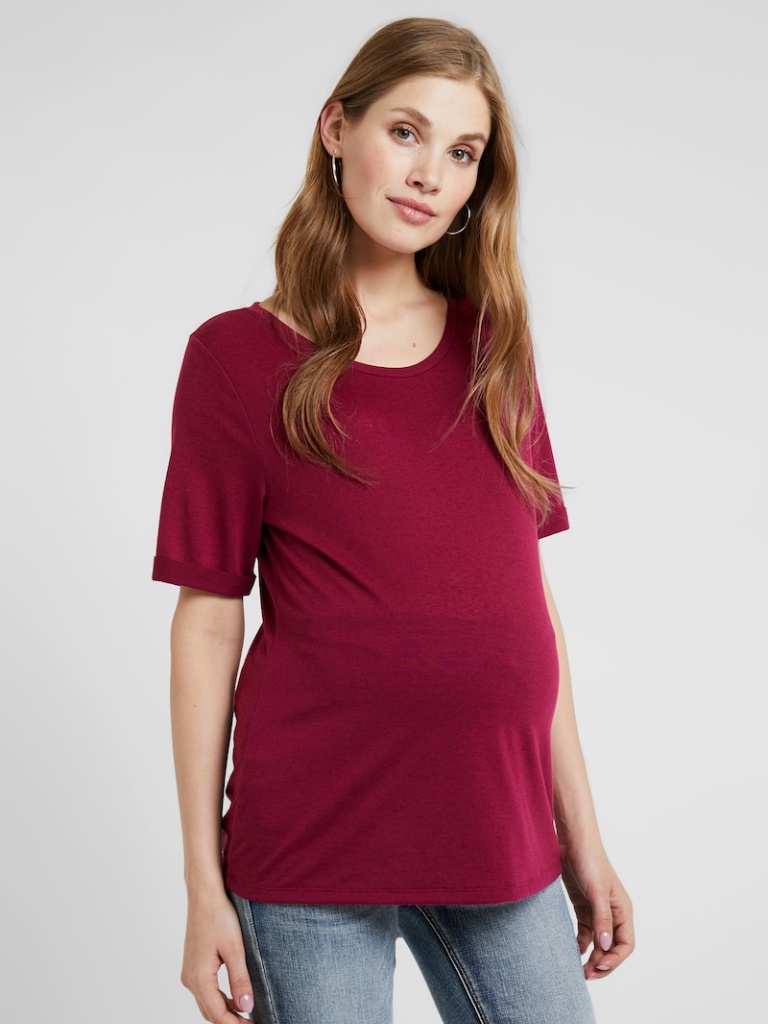
cotton relaxed short sleeve hip length Untucked crew t-shirt